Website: home-depot
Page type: payment
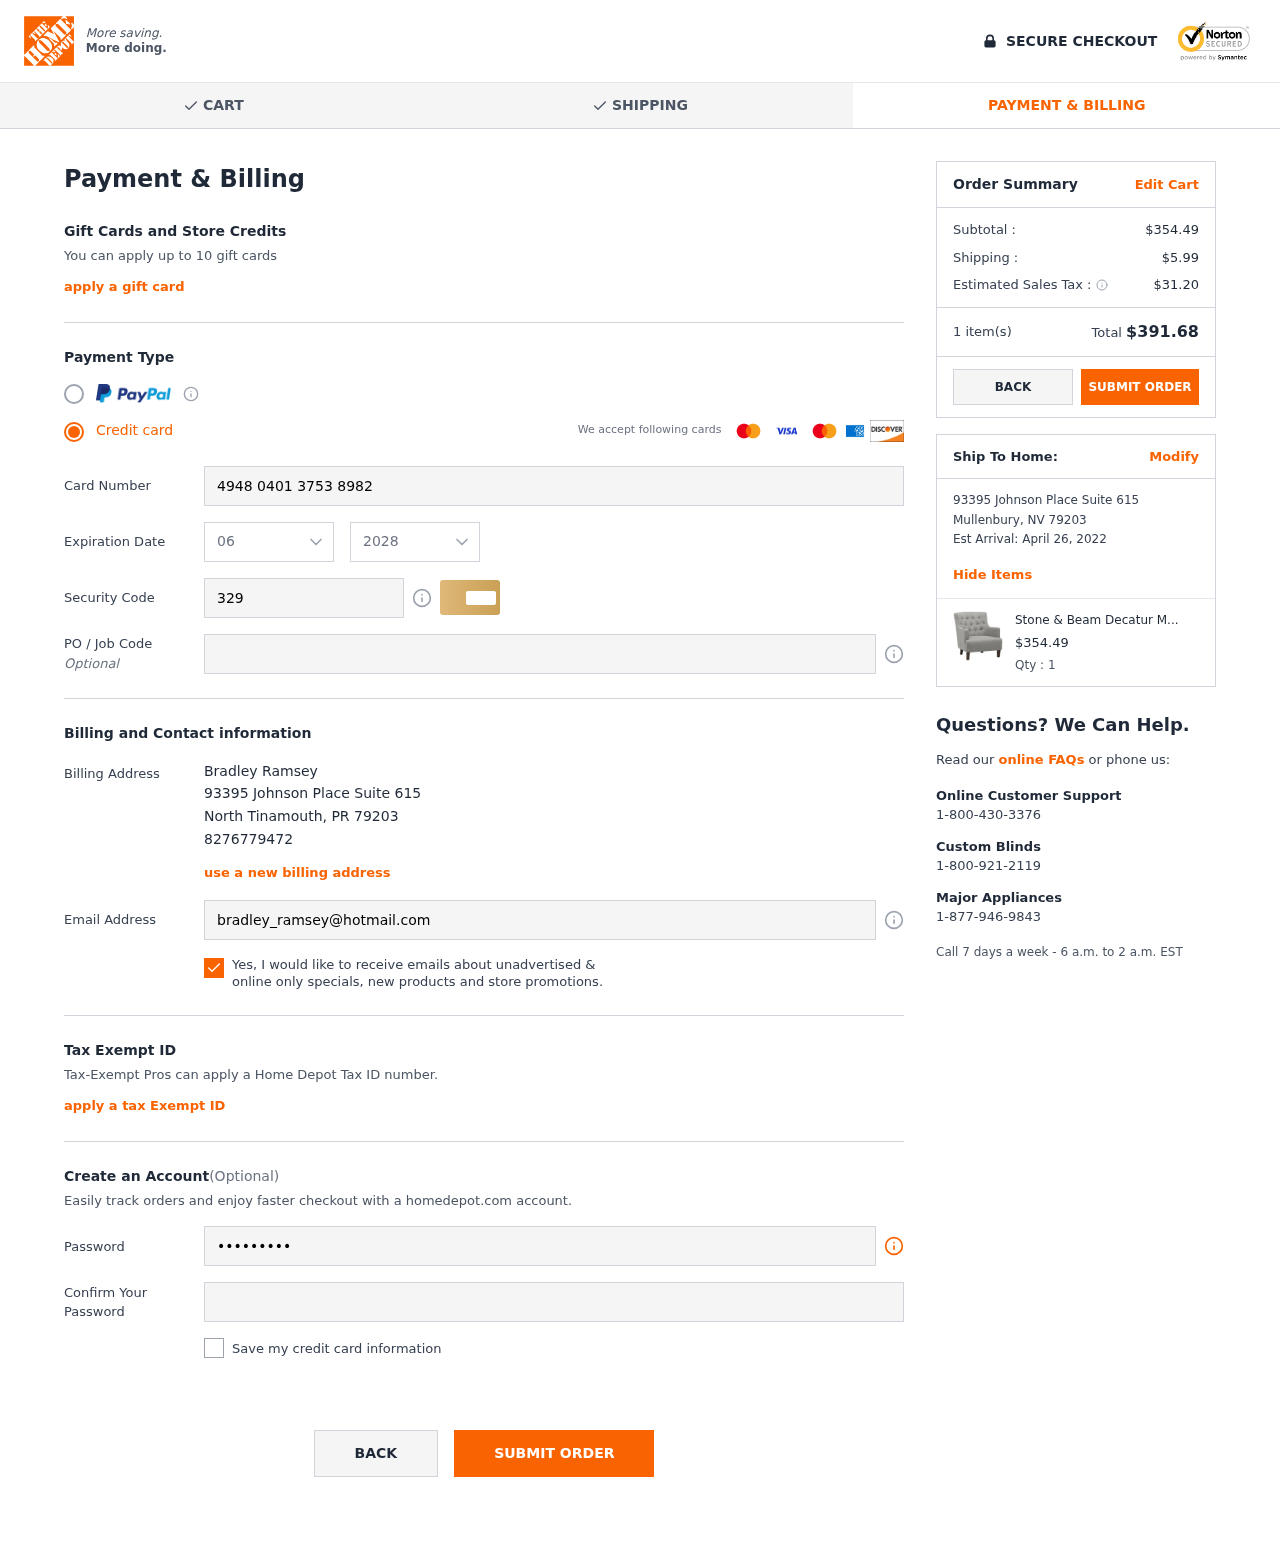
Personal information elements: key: PII_CARD_CVV
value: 329
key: PII_CARD_EXPIRY_MONTH
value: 06
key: PII_CARD_EXPIRY_YEAR
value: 28
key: PII_CARD_NUMBER
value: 4948 0401 3753 8982
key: PII_CITY
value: North Tinamouth
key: PII_CITY2
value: Mullenbury
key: PII_EMAIL
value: bradley_ramsey@hotmail.com
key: PII_FULLNAME
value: Bradley Ramsey
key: PII_PHONE
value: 8276779472
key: PII_POSTCODE
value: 79203
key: PII_POSTCODE2
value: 79203
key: PII_STATE_ABBR
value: PR
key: PII_STATE_ABBR2
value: NV
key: PII_STREET
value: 93395 Johnson Place Suite 615
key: PII_STREET2
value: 93395 Johnson Place Suite 615
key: PII_POSTCODE_FULL
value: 79203
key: PII_POSTCODE_NUMERIC
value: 79203
Product elements: key: PRODUCT1_NAME
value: Stone & Beam Decatur Modern Tufted Accent Chair
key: PRODUCT1_PRICE
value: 354.49
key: PRODUCT1_QUANTITY
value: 1
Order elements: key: ORDER_SUBTOTAL
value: $354.49
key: ORDER_SHIPPING_COST
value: $5.99
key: ORDER_TAX
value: $31.20
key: ORDER_NUM_ITEMS
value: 1 item(s)
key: ORDER_TOTAL
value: $391.68
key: ORDER_DELIVERY_DATE
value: April 26, 2022